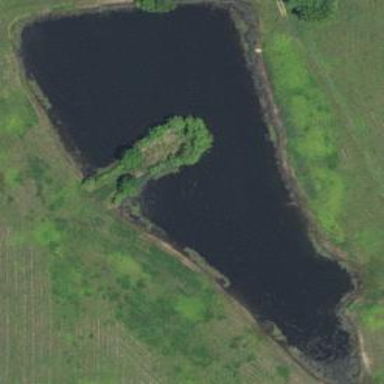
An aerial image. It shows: Pond with natural water.